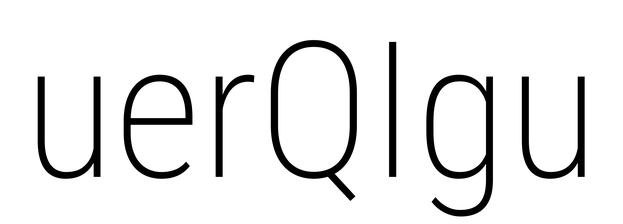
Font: Roboto_Condensed_ExtraLight